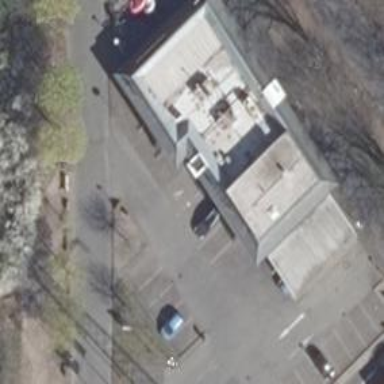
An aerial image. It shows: Fast food establishment.